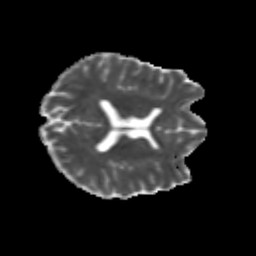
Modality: MD
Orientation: axial
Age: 29
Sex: male
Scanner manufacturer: siemens
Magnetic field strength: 3 T
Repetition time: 3.5 s
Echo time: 0.113 s